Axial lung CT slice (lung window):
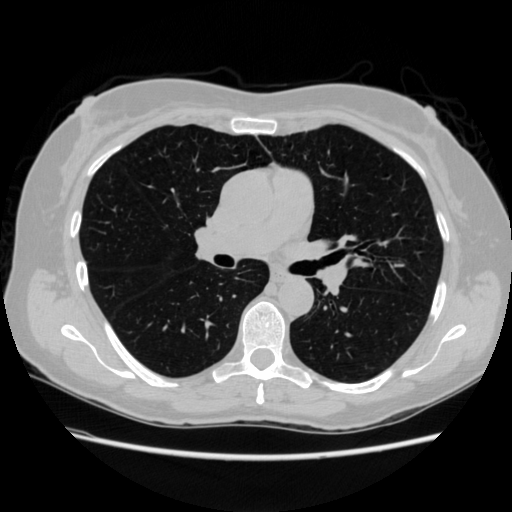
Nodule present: no